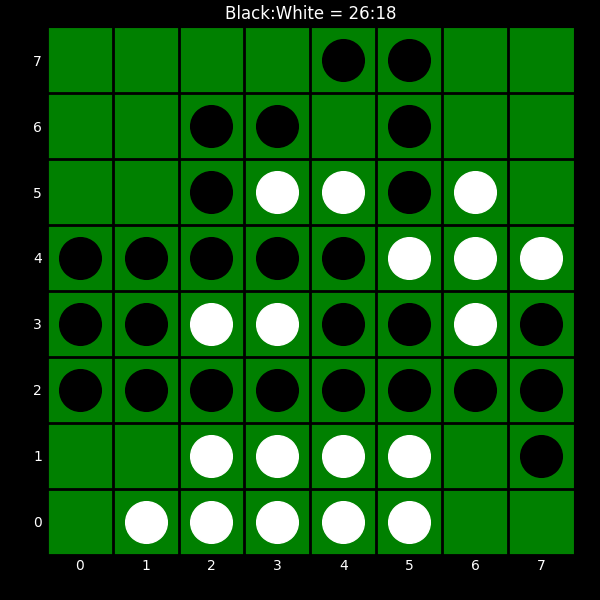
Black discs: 26
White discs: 18